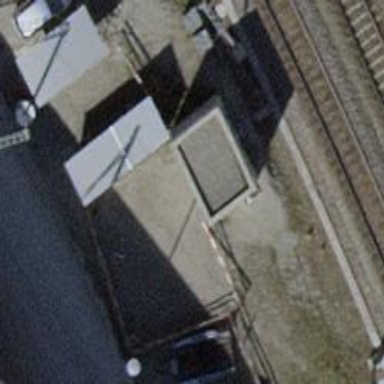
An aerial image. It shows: Gate.